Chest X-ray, AP view. Patient: 67 years old, sex M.
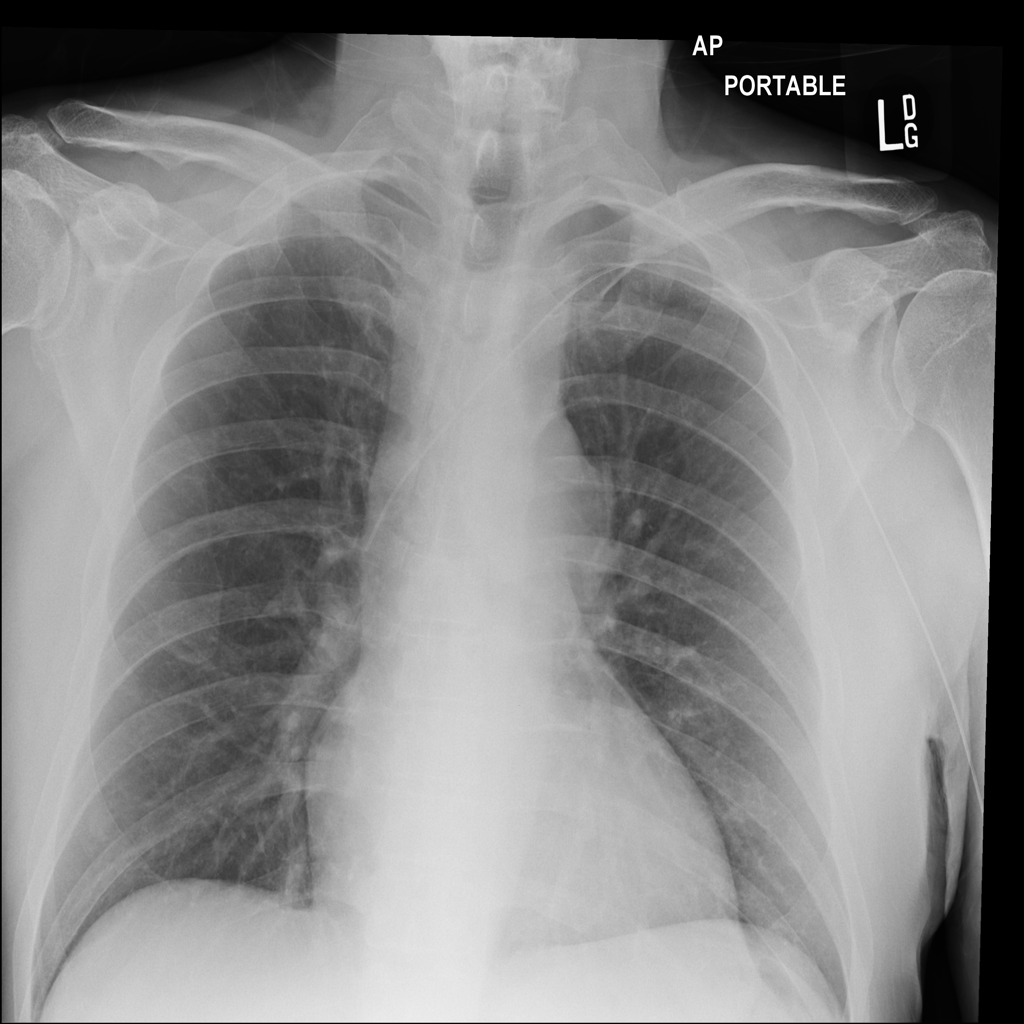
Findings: No Finding